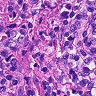
Metastatic tissue present: no